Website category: book
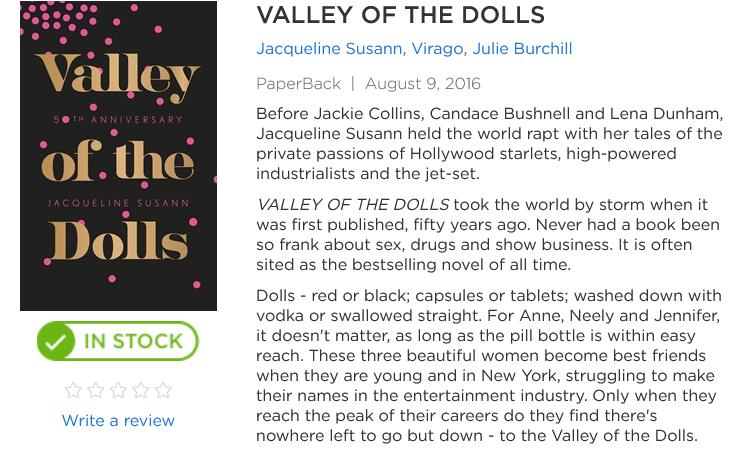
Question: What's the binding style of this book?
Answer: PaperBack

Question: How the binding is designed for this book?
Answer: PaperBack

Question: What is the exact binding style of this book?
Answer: PaperBack

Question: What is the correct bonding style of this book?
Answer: PaperBack

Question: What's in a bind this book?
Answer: PaperBack

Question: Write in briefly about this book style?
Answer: PaperBack

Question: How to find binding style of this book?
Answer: PaperBack

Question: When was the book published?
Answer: August 9, 2016

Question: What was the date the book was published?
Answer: August 9, 2016

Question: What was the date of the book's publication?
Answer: August 9, 2016

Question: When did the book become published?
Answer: August 9, 2016

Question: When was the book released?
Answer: August 9, 2016

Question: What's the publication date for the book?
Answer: August 9, 2016